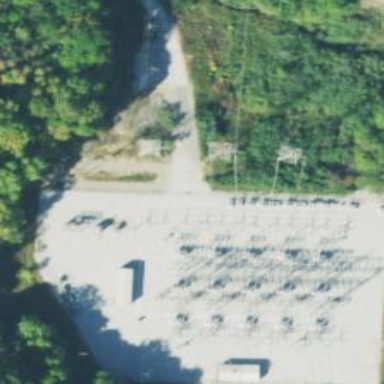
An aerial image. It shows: Lattice structure tower used for power distribution.